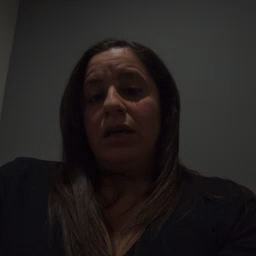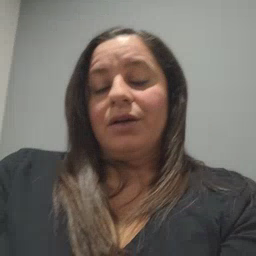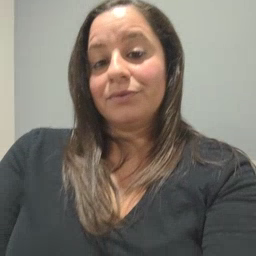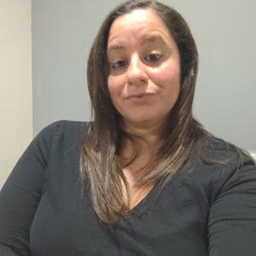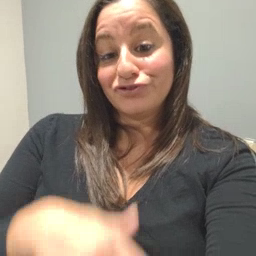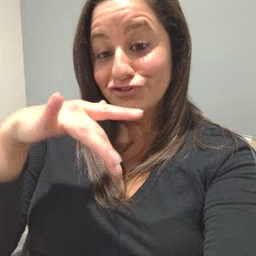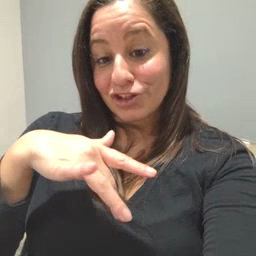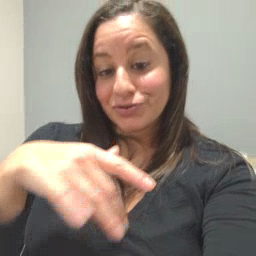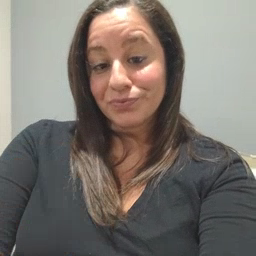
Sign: touch